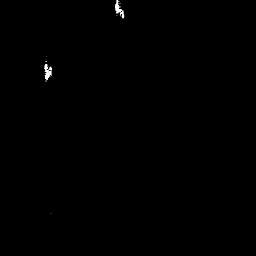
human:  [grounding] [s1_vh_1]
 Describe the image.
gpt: In the satellite image, there is  <ref>1 small ship </ref> <box>[[15, 23, 21, 32, 0]]</box> located at top left,  <ref>1 small ship </ref> <box>[[43, 0, 50, 7, 0]]</box> located at top.